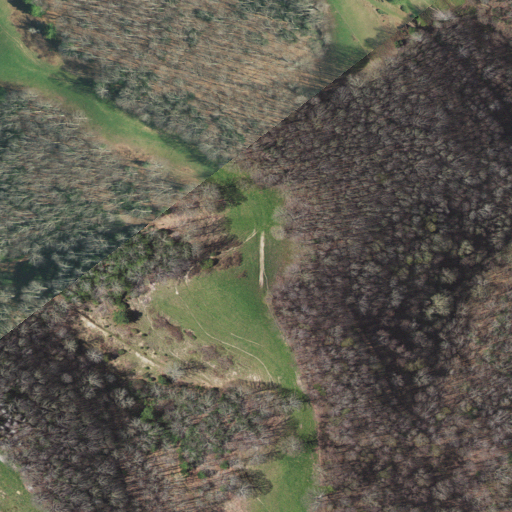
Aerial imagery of ridge(s) in Virginia named Bearpen Ridge containing deciduous forest, mixed forest, pasture, woody wetlands, and herbaceous wetlands